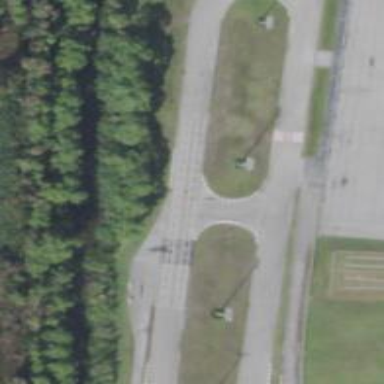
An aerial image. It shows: Raceway for motor sports.